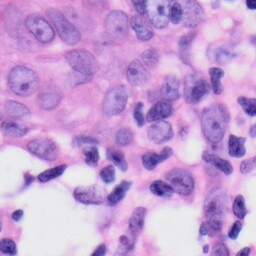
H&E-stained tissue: Skin